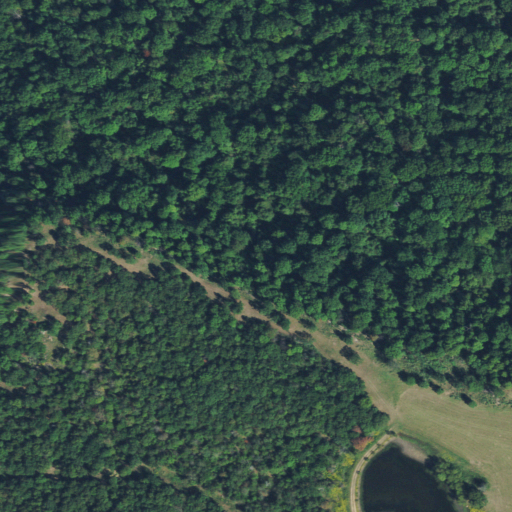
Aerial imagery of cliff(s) in Oklahoma named Taylor Bluff containing deciduous forest, pasture, mixed forest, and open water